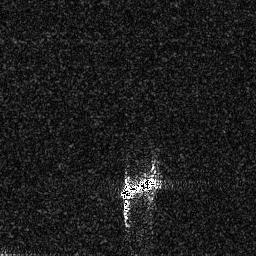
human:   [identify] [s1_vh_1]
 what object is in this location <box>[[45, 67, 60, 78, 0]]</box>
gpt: <ref>1 medium ship at the bottom</ref>